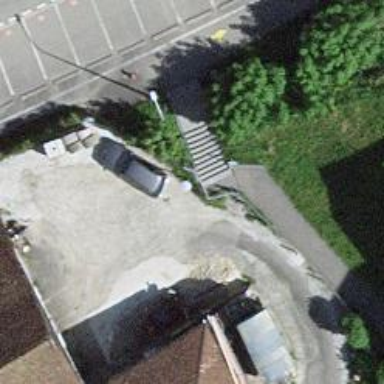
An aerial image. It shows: Road with steps.